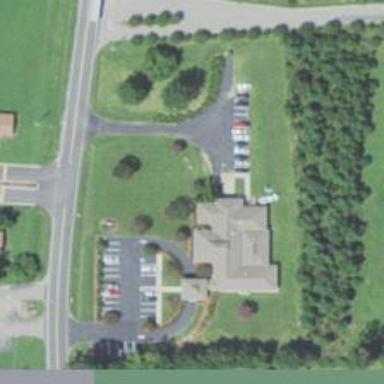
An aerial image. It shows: Clinic.